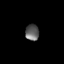
Tissue: lung
Cell type: Fibroblasts
Senescence score: 0.6865
Nuclear area (px): 216
Mean DAPI intensity: 97.931